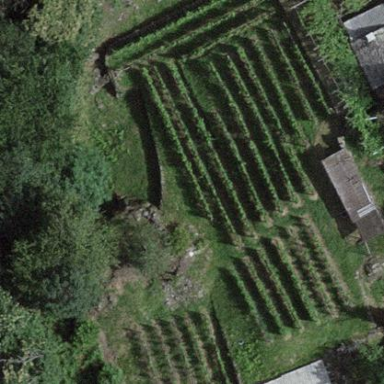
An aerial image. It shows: Vineyard growing grapes.